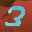
Label: 3